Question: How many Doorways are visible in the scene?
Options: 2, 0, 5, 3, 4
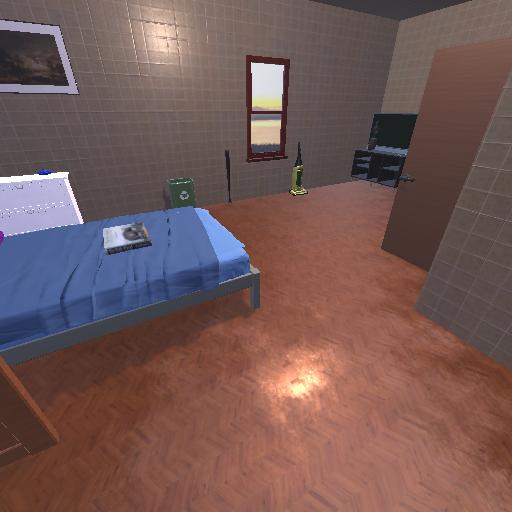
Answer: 2